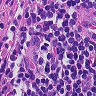
Metastatic tissue present: no